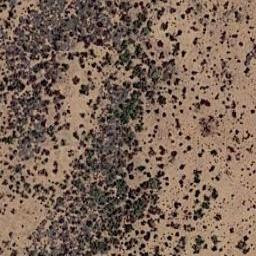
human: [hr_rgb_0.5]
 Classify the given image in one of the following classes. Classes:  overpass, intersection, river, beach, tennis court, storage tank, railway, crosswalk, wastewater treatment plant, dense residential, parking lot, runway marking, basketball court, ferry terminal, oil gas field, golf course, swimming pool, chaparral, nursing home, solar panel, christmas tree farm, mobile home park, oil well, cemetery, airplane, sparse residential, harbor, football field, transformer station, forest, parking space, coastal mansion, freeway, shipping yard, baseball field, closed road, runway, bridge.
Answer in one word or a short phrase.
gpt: chaparral